Question: Is there any way to auto resize the chart to auto fit the page when printing?
It does not fit the page when I'm printing, check the image, can you see the right side of the page? It's cut. It's a common A4 page.

Btw, I'm using the print button from the chart.
Thanks :)
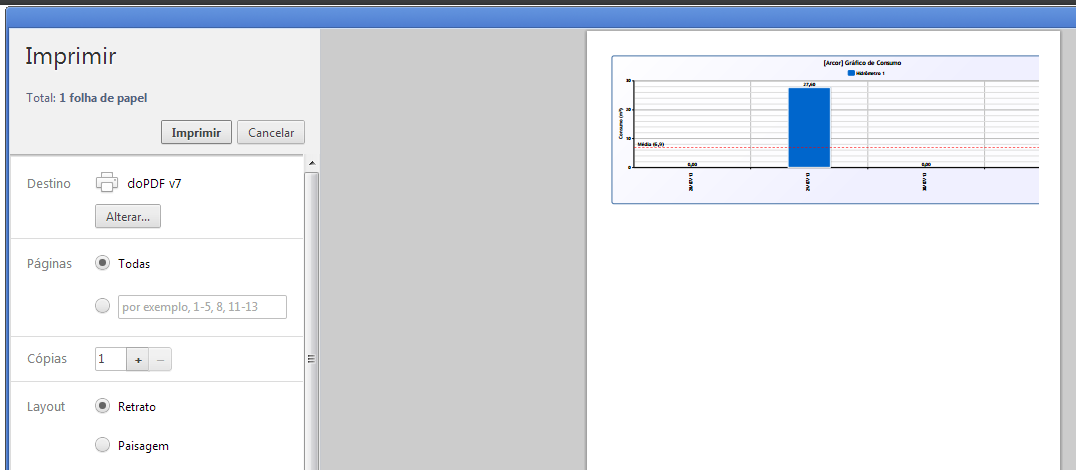
Answer: It looks like a bug, reported: <URL>